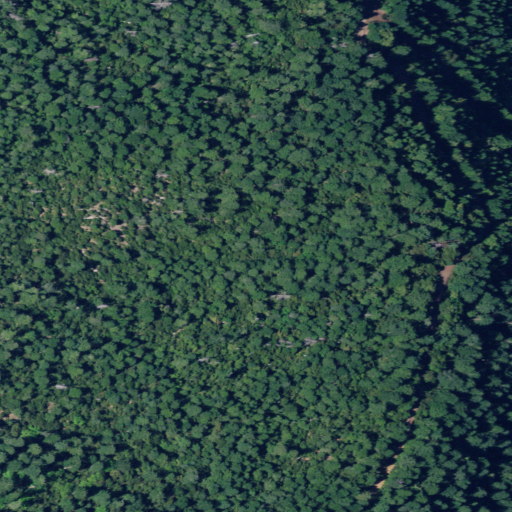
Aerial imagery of ridge(s) in California named Shelly Creek Ridge containing evergreen forest, open development, and mixed forest